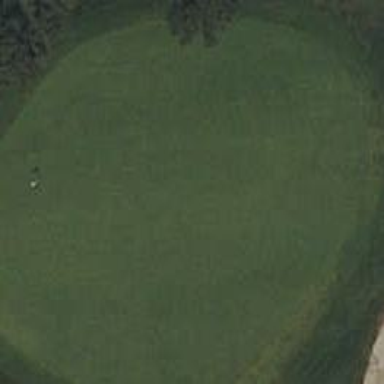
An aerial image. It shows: Golf green.